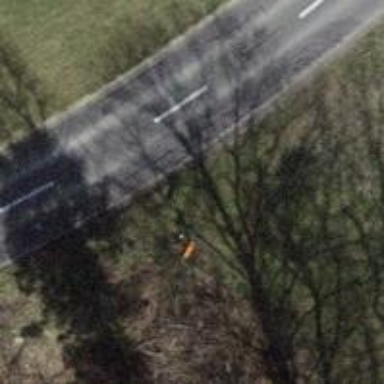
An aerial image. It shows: Pole with roof-covered pipeline marker.